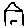
Label: house